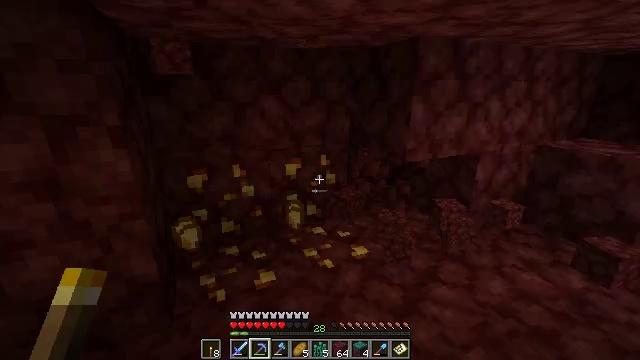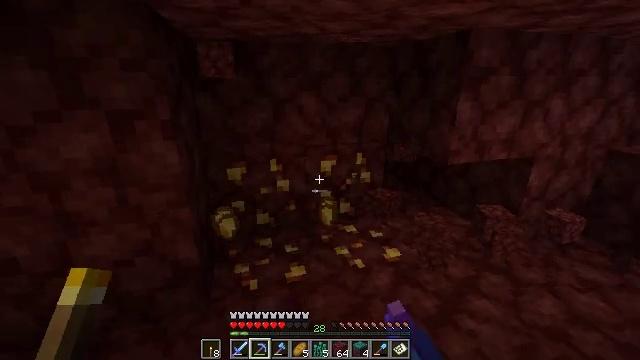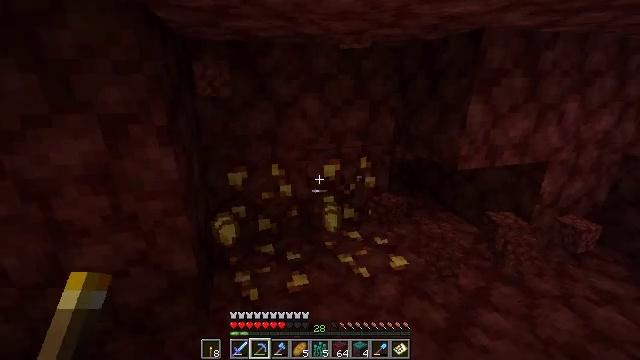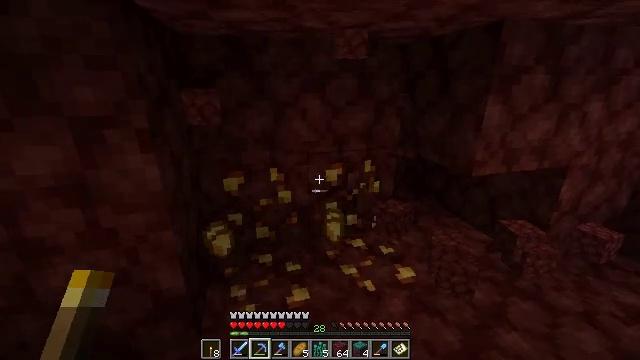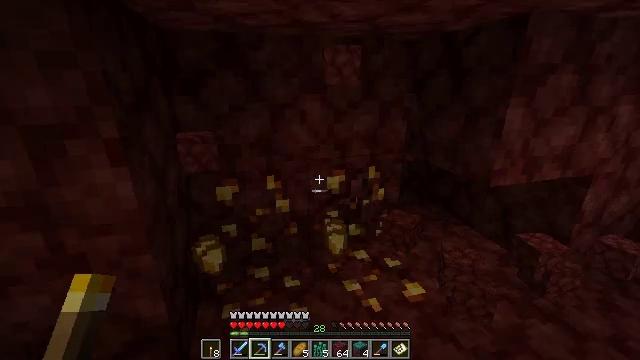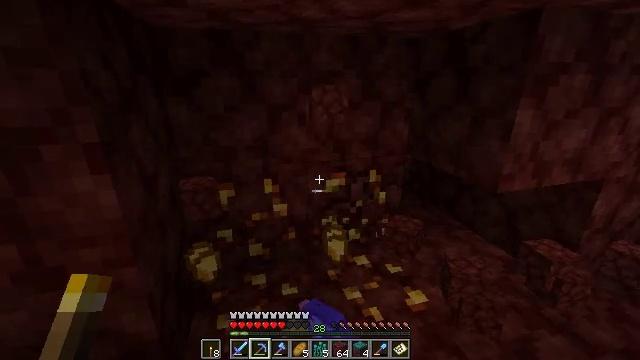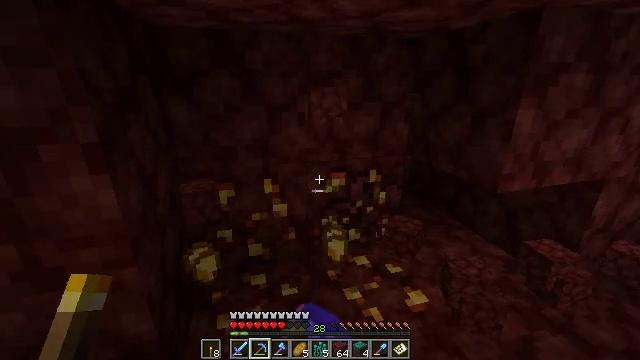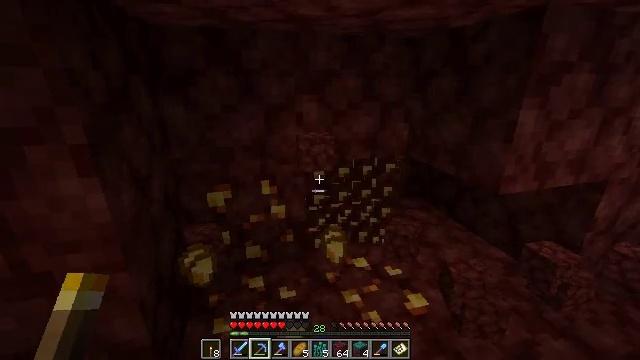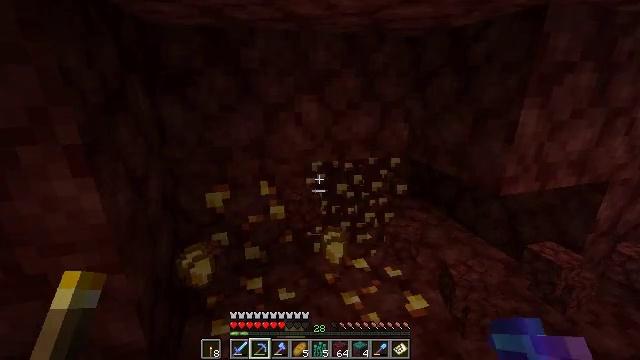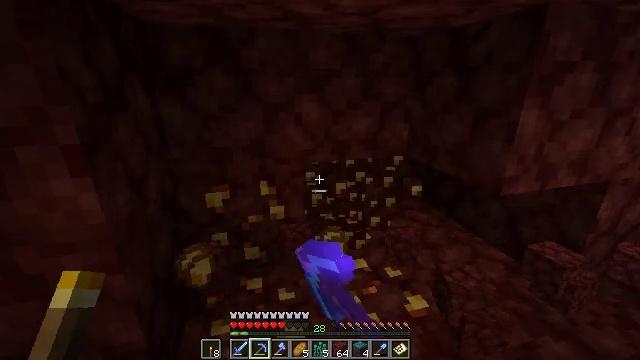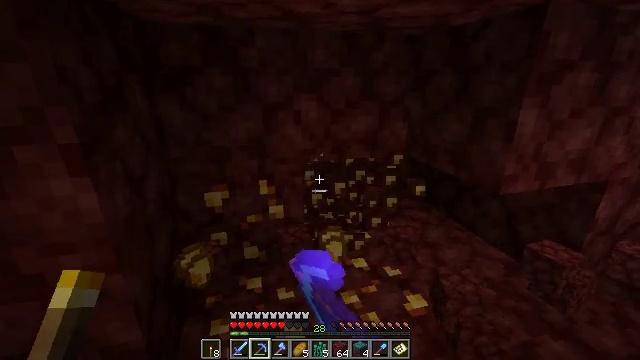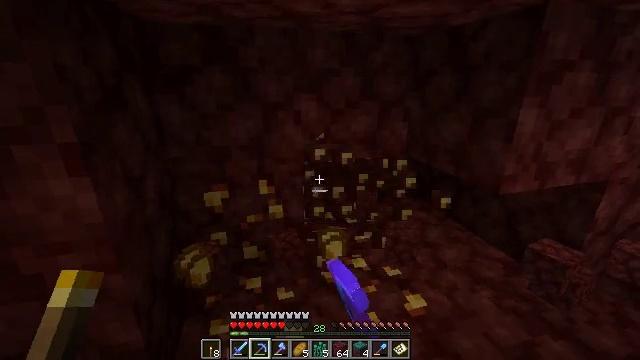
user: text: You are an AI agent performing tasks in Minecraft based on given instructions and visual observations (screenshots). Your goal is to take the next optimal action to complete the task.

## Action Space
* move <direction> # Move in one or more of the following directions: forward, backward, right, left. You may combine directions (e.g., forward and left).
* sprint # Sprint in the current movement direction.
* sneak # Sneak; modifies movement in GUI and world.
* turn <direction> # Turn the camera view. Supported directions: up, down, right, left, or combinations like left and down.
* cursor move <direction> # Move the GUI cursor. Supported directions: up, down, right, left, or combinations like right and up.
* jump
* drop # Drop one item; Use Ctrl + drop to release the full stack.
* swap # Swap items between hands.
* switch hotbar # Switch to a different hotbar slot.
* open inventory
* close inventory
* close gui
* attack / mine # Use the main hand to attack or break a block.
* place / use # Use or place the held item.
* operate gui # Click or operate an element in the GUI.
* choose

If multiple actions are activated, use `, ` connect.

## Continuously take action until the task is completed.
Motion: motion action
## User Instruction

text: Find and mine nether gold ore.
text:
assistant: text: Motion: move forward, turn left, attack / mine
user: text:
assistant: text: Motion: move forward, attack / mine
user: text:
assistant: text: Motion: move forward, attack / mine
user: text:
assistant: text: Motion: attack / mine
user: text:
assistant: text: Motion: attack / mine
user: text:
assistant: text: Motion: attack / mine
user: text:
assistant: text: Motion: attack / mine
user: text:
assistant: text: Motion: attack / mine
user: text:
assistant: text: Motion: attack / mine
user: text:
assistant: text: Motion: attack / mine
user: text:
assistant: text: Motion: attack / mine
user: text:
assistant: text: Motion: attack / mine